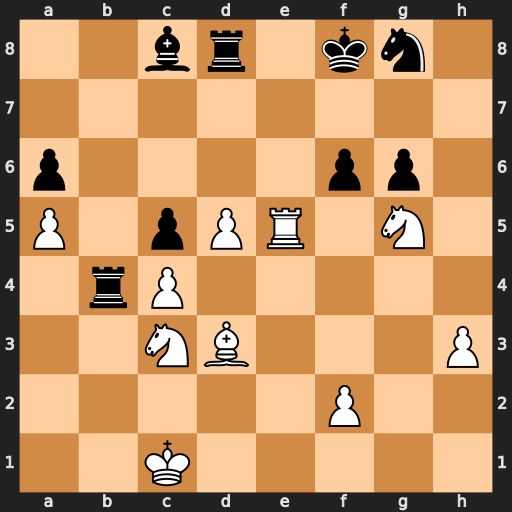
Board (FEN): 2br1kn1/8/p4pp1/P1pPR1N1/1rP5/2NB3P/5P2/2K5
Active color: w
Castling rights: -
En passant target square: -
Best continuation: Ne6+ Bxe6 Rxe6